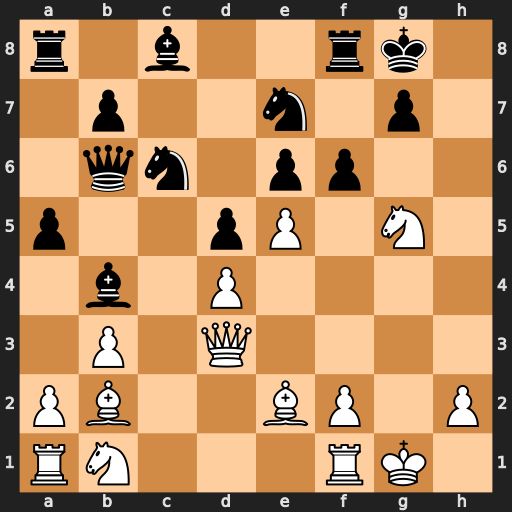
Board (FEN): r1b2rk1/1p2n1p1/1qn1pp2/p2pP1N1/1b1P4/1P1Q4/PB2BP1P/RN3RK1
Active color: w
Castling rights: -
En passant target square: -
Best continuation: Qh7#